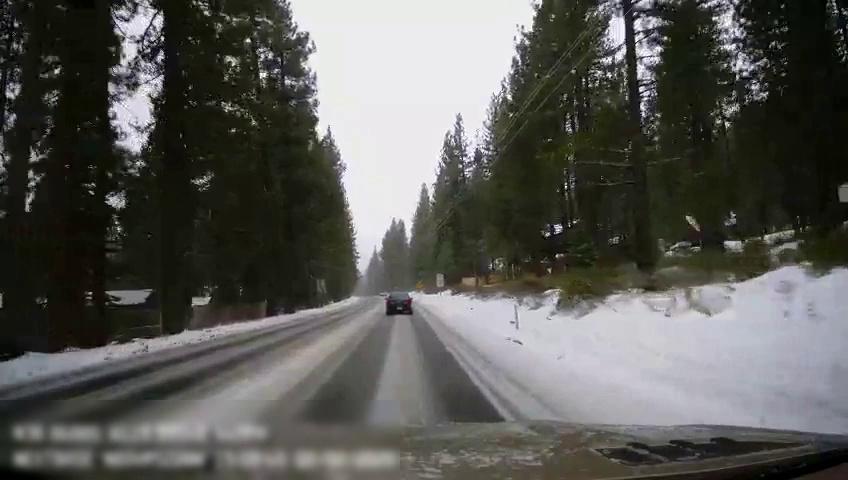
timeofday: Day
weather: Snowy
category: Drivable Space
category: Vehicles | Car
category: Lanes | Current Lane
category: Traffic | Signs